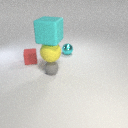
small gray rubber sphere to the right of small red rubber cube